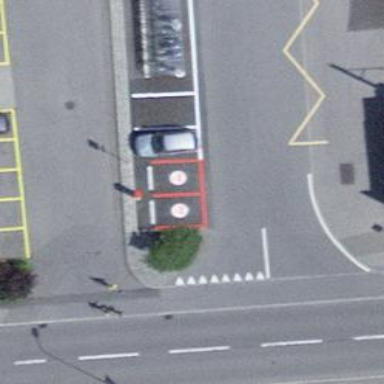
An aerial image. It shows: Charging station.